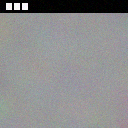
Screen state: on